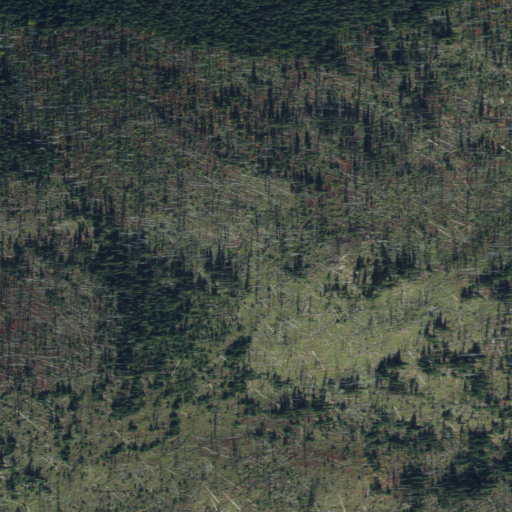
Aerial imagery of mountain in Idaho named Jim Thrash Knob containing shrub and evergreen forest